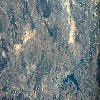
Label: land